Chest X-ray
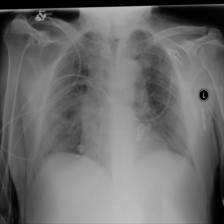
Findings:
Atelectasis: negative
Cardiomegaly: negative
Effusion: negative
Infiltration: negative
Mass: negative
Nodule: negative
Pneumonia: negative
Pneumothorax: negative
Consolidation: positive
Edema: negative
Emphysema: negative
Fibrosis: negative
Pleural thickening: negative
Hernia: negative